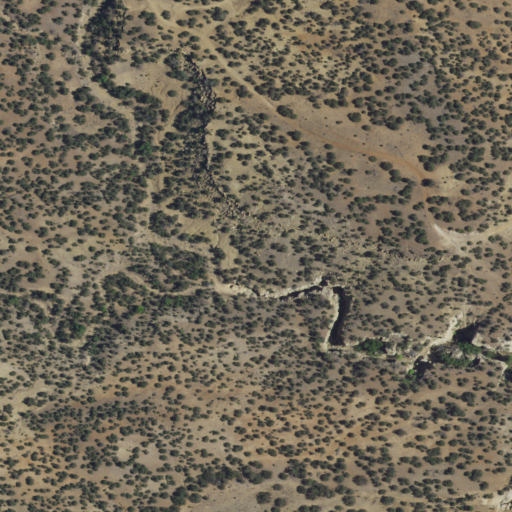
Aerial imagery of valley in New Mexico named Moses Canyon containing only shrub